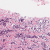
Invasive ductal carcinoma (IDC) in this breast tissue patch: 1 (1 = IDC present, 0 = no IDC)